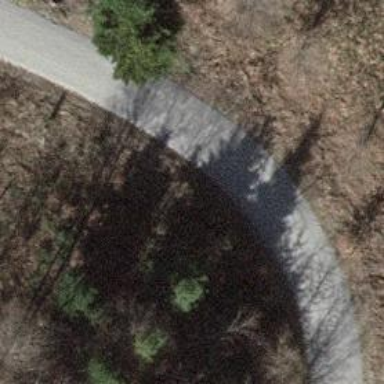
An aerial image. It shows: Compacted track road with grade3 tracktype.